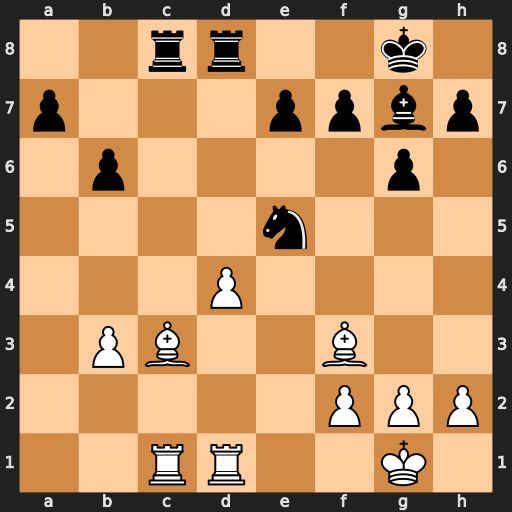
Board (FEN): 2rr2k1/p3ppbp/1p4p1/4n3/3P4/1PB2B2/5PPP/2RR2K1
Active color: w
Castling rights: -
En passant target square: -
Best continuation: dxe5 Rxd1+ Bxd1